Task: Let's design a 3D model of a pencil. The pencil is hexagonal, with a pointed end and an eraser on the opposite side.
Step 99:
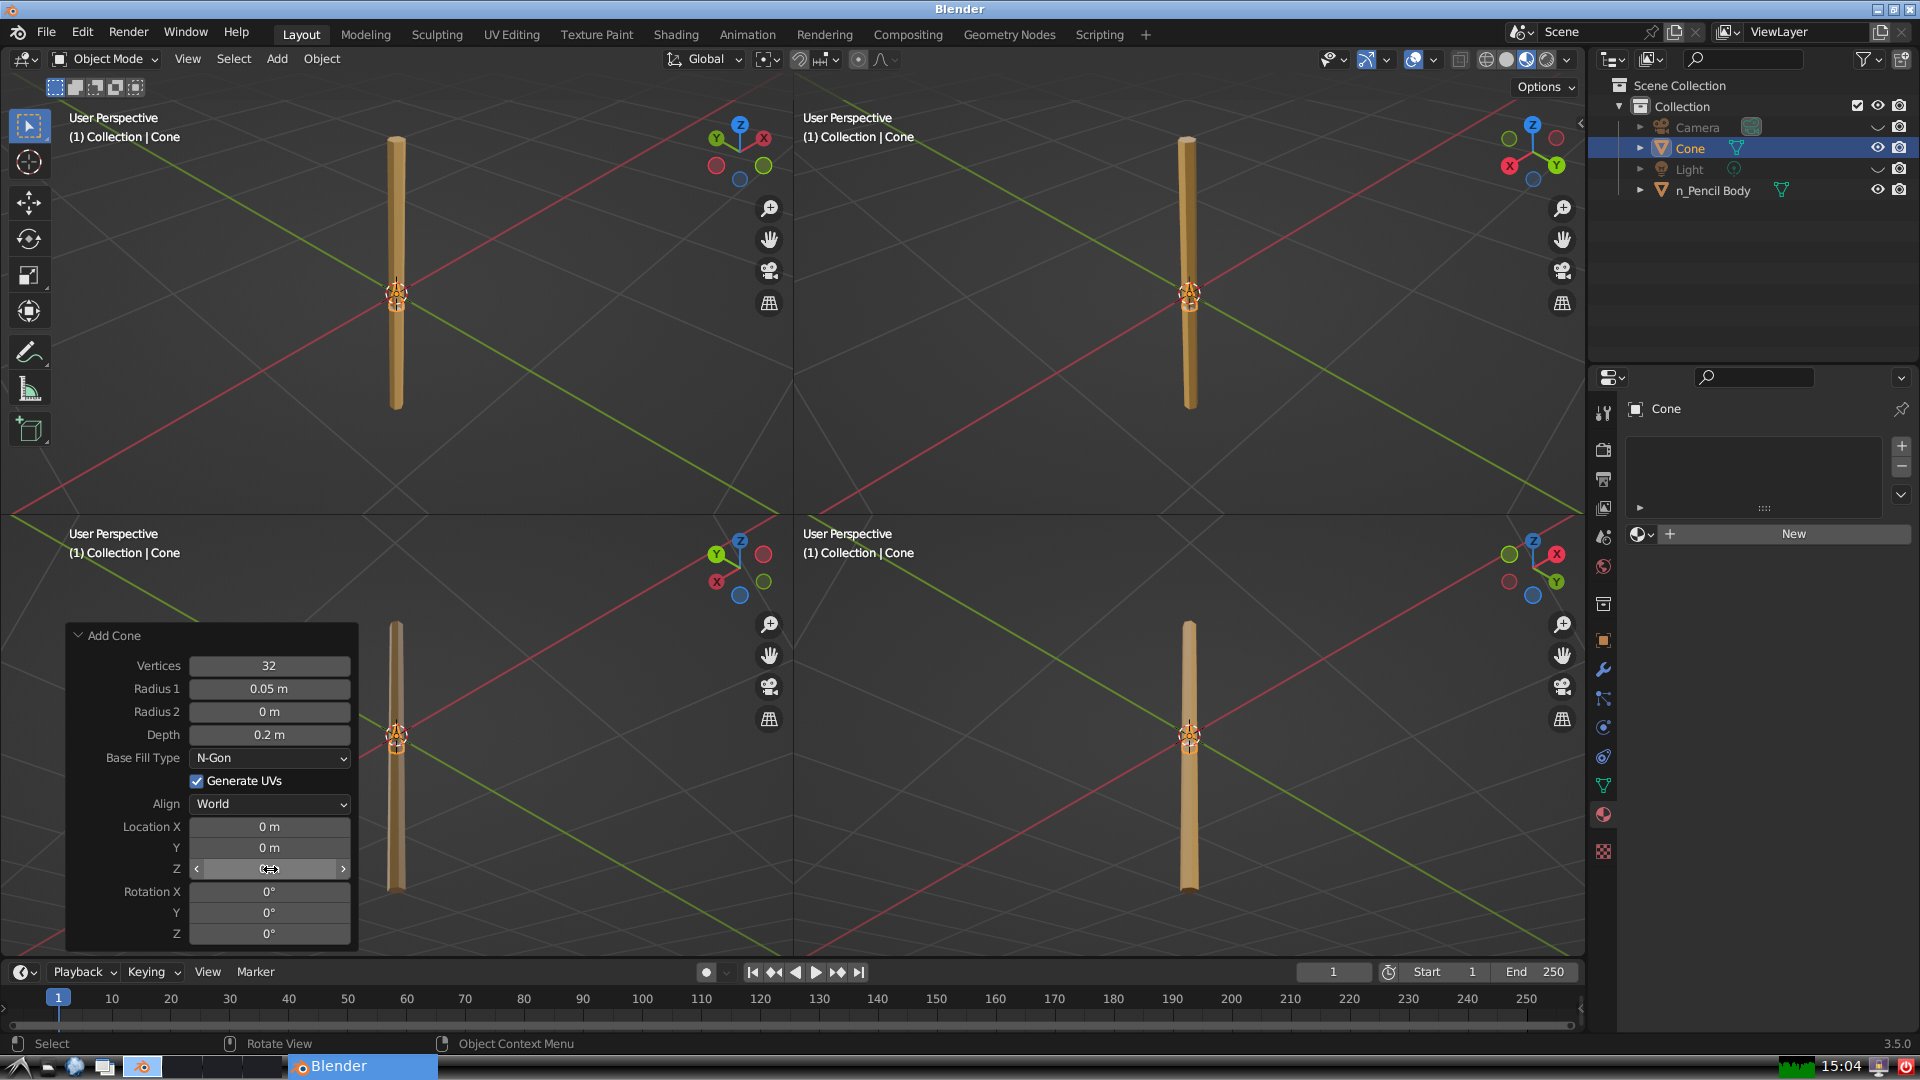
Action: click: no